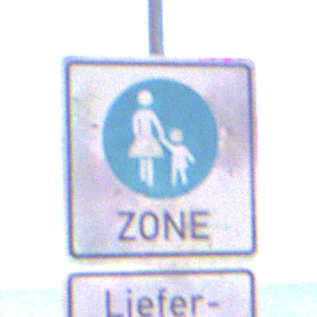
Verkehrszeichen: BeginnFussgaengerzone
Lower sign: BesondereFahrzeugeUndTransportgueter5
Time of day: MorningAfternoon
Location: Outdoor (Nature)
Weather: Clear
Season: NotSpecified
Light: Natural